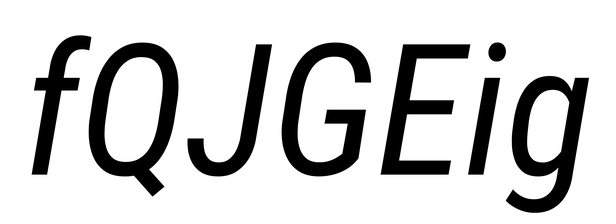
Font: Roboto-Italic_Condensed_Italic